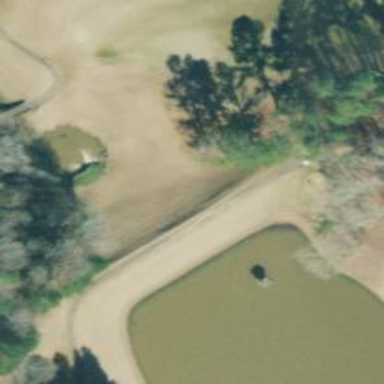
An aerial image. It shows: Reservoir.